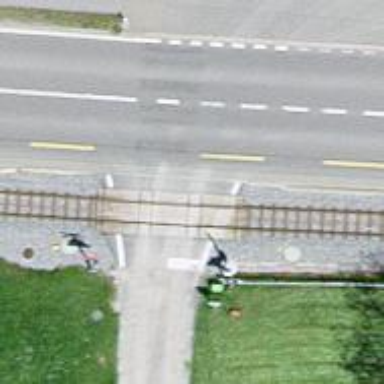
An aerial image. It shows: Railway level crossing.